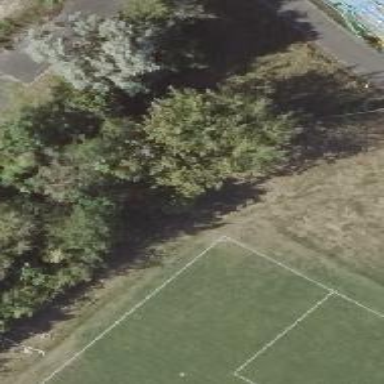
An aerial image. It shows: Disc golf hole.